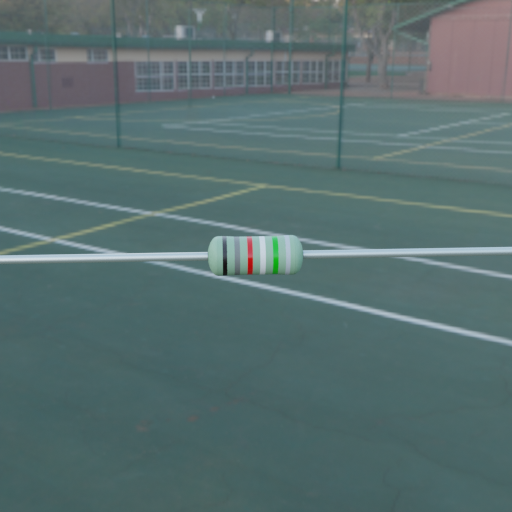
Resistor colour bands (in order): black, gray, red, white, green, silver